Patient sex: M
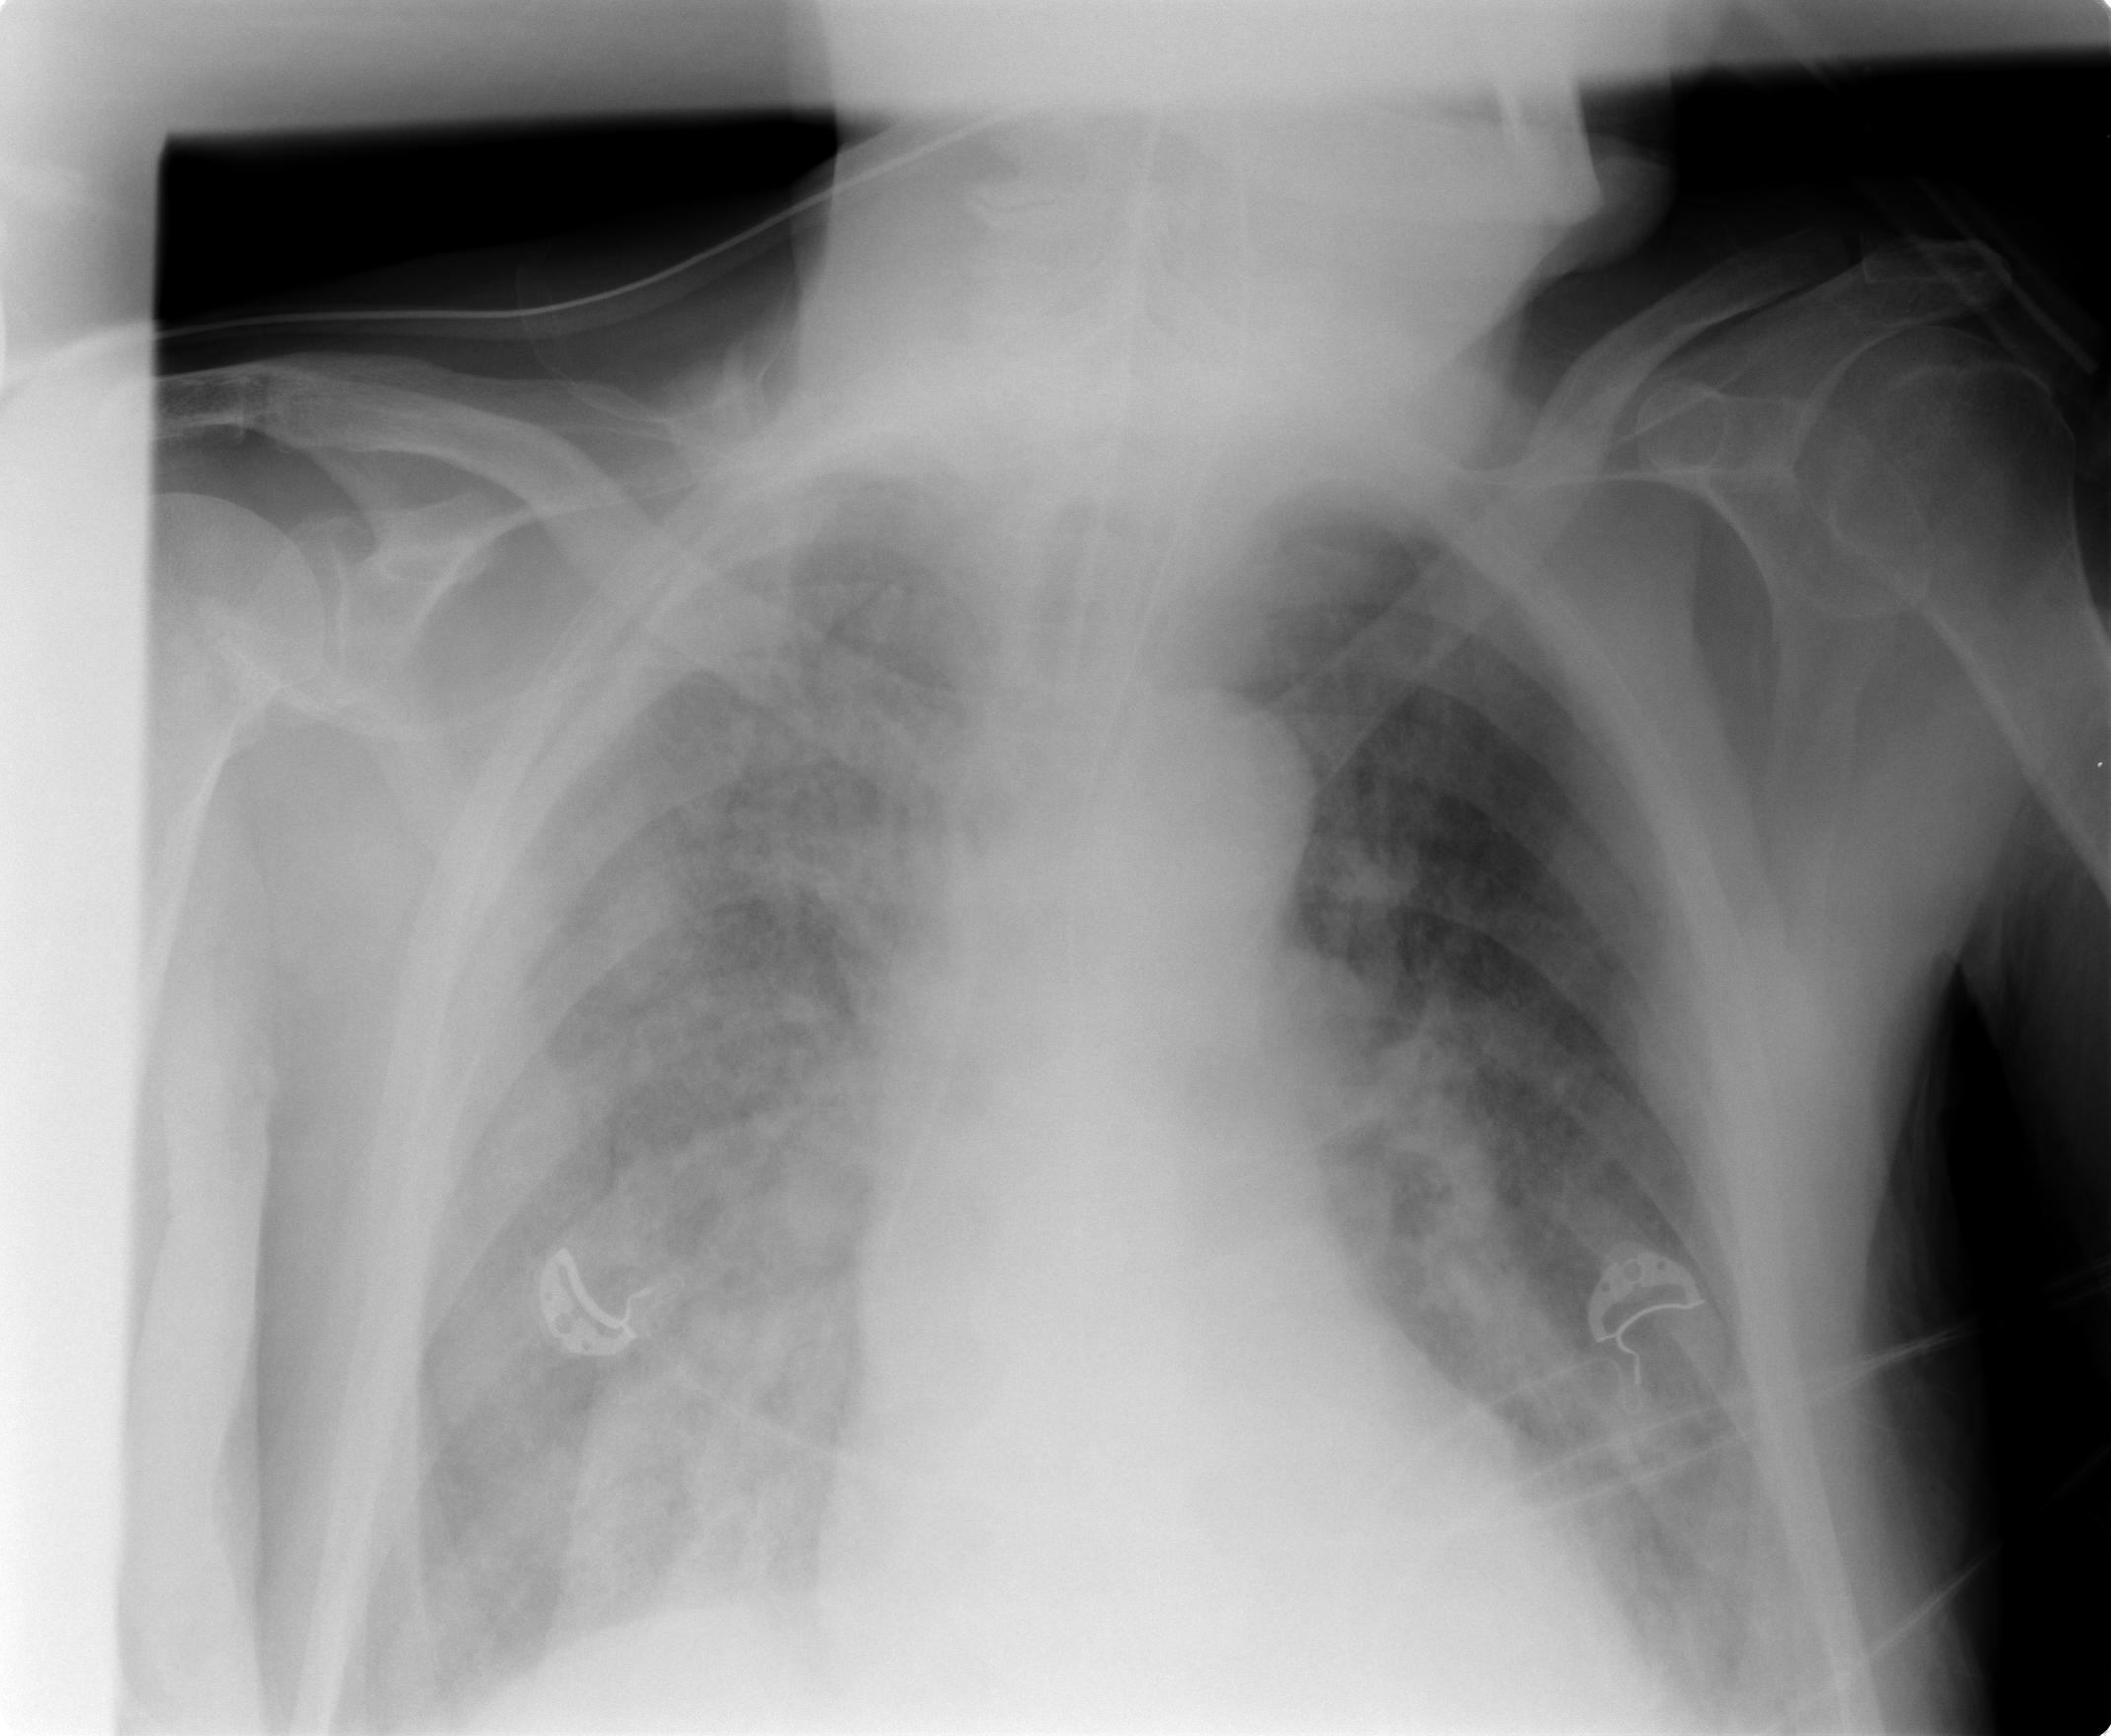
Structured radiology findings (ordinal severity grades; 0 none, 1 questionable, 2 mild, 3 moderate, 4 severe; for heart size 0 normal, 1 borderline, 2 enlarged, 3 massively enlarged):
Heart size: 1
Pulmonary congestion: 2
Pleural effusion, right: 0
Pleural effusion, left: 2
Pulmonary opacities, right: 4
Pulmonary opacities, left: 2
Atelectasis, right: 2
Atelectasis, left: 2